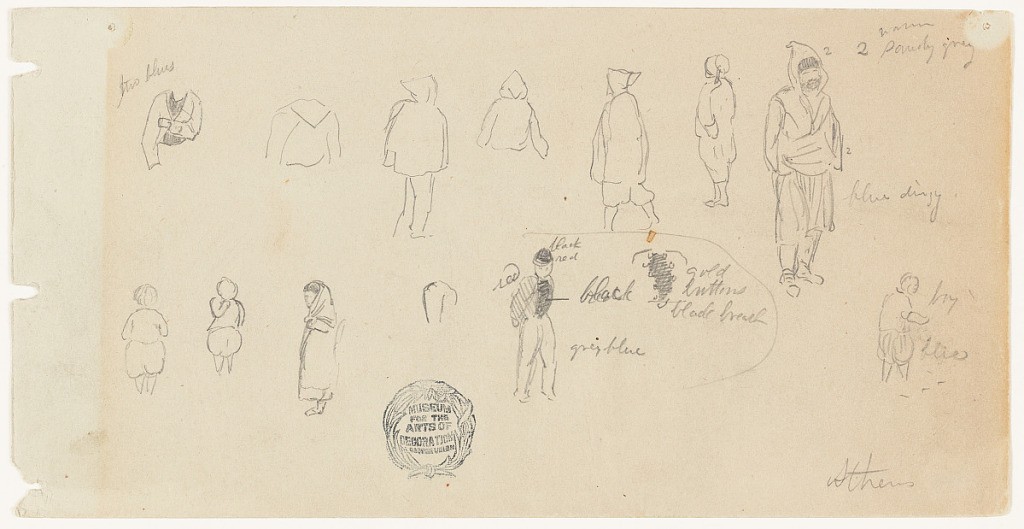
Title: Figure Sketches around Athens, Greece
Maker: Frederic Edwin Church, American, 1826–1900
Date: April 14-25, 1869
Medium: Graphite on tan laid paper
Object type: drawing
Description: Figure sketches showing thirteen partial and complete views of individuals around Athens, Greece. At upper right, a bearded man wearing loose clothing is shown frontally, in full. Throughout the upper portion, the same figure is shown from different angles, in various stages of completion. At lower center, a boy is shown frontally with sketches of a woman and two children in lower left corner.